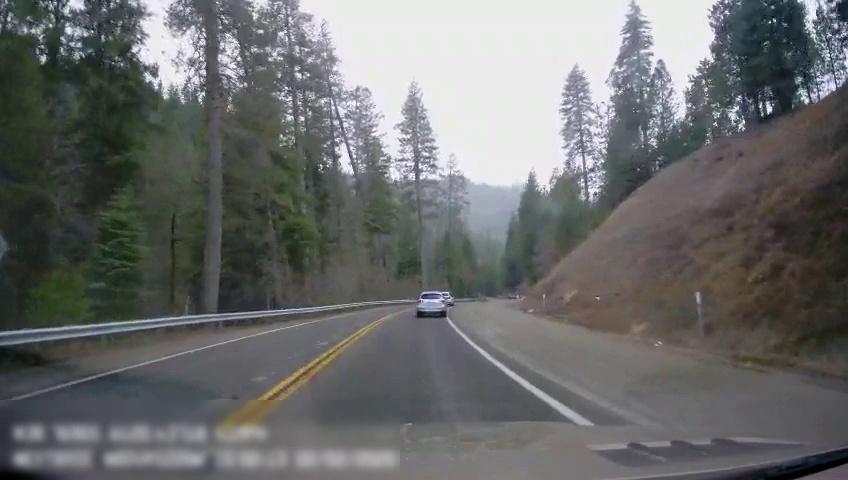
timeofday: Day
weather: Cloudy
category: Drivable Space
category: Vehicles | SUV
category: Vehicles | SUV
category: Lanes | Alternate Lane
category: Lanes | Current Lane
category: Lanes | Opposite Lane
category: Lanes | Opposite Lane